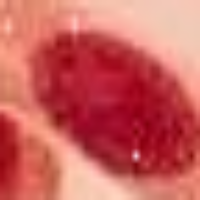
Label: prophase